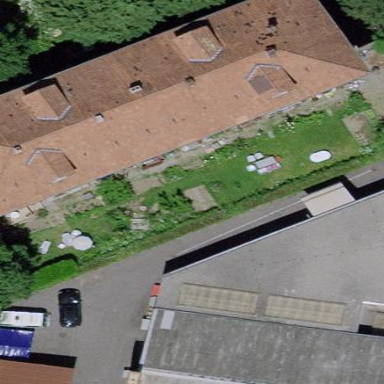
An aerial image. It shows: Apartment building with hipped roof.